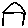
Label: house